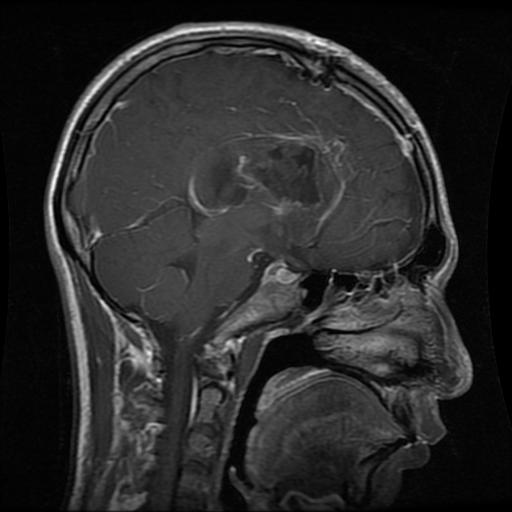
Label: glioma